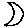
Label: moon